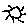
Label: sun